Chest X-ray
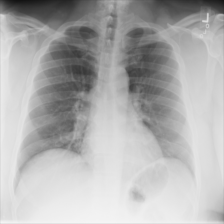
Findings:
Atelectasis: negative
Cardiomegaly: negative
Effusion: negative
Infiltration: negative
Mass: negative
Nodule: negative
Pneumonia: negative
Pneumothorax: negative
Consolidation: negative
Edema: negative
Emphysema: negative
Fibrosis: negative
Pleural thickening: negative
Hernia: negative